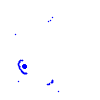
Particle: electron